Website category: jobs
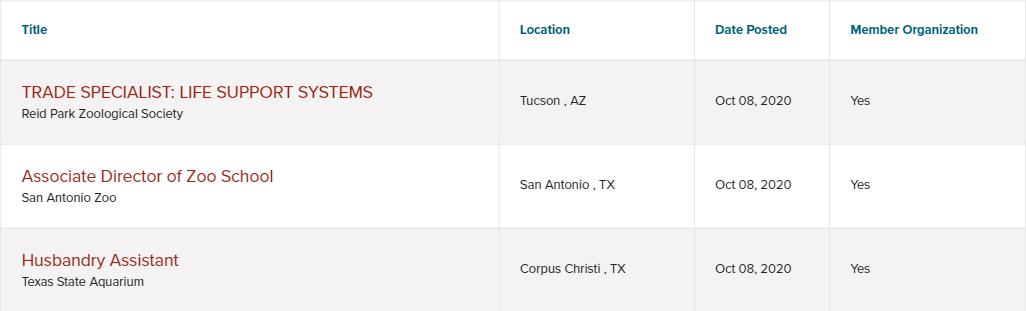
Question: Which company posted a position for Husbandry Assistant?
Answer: Texas State Aquarium

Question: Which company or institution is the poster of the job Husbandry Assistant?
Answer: Texas State Aquarium

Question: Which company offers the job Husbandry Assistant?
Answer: Texas State Aquarium

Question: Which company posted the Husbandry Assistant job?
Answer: Texas State Aquarium

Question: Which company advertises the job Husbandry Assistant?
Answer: Texas State Aquarium

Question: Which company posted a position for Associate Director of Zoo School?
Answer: San Antonio Zoo

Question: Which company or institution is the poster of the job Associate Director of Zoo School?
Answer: San Antonio Zoo

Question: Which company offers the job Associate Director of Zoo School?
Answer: San Antonio Zoo

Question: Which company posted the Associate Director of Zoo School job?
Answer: San Antonio Zoo

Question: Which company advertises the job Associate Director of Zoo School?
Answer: San Antonio Zoo

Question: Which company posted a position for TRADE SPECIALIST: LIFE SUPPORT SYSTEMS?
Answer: Reid Park Zoological Society

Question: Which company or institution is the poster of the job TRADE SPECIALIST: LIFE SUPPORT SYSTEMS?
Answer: Reid Park Zoological Society

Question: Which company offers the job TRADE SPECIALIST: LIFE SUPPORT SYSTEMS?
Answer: Reid Park Zoological Society

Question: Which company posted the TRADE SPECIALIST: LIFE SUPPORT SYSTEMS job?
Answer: Reid Park Zoological Society

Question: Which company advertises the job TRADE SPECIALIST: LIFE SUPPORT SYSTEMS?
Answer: Reid Park Zoological Society

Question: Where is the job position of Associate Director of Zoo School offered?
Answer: San Antonio , TX

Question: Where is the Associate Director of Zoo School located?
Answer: San Antonio , TX

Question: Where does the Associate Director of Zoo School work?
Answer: San Antonio , TX

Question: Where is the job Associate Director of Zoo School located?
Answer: San Antonio , TX

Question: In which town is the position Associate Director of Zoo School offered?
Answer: San Antonio , TX

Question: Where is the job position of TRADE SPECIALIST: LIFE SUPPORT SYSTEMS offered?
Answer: Tucson , AZ

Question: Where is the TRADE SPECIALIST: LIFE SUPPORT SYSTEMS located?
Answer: Tucson , AZ

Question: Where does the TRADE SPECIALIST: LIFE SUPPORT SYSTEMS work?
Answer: Tucson , AZ

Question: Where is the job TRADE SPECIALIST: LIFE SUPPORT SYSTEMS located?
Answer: Tucson , AZ

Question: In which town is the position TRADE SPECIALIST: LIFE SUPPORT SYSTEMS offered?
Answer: Tucson , AZ

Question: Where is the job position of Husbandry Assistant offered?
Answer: Corpus Christi , TX

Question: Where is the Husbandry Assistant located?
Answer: Corpus Christi , TX

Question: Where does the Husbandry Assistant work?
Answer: Corpus Christi , TX

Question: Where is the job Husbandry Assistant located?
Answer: Corpus Christi , TX

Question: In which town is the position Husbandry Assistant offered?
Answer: Corpus Christi , TX

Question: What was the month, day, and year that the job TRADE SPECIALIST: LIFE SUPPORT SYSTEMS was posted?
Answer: Oct 08, 2020

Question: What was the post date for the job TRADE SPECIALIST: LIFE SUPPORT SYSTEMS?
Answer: Oct 08, 2020

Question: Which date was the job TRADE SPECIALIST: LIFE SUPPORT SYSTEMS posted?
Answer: Oct 08, 2020

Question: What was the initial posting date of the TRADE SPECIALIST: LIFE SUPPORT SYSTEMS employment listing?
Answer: Oct 08, 2020

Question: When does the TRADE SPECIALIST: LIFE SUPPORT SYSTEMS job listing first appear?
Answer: Oct 08, 2020

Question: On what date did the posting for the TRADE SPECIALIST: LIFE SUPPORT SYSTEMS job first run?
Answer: Oct 08, 2020

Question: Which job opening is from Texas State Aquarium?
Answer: Husbandry Assistant

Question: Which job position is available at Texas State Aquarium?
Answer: Husbandry Assistant

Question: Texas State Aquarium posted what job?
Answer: Husbandry Assistant

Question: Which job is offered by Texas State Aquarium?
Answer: Husbandry Assistant

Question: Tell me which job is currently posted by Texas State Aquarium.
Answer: Husbandry Assistant

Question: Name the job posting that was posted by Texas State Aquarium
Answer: Husbandry Assistant

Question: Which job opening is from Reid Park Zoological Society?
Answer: TRADE SPECIALIST: LIFE SUPPORT SYSTEMS

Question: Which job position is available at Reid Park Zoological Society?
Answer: TRADE SPECIALIST: LIFE SUPPORT SYSTEMS

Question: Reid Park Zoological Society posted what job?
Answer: TRADE SPECIALIST: LIFE SUPPORT SYSTEMS

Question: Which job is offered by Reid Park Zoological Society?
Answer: TRADE SPECIALIST: LIFE SUPPORT SYSTEMS

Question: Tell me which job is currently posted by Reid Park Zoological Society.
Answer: TRADE SPECIALIST: LIFE SUPPORT SYSTEMS

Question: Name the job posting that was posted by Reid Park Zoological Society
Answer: TRADE SPECIALIST: LIFE SUPPORT SYSTEMS

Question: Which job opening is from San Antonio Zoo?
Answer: Associate Director of Zoo School

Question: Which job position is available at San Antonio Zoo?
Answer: Associate Director of Zoo School

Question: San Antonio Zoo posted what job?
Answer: Associate Director of Zoo School

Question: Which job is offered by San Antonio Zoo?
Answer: Associate Director of Zoo School

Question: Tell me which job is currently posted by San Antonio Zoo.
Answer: Associate Director of Zoo School

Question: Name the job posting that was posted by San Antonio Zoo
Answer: Associate Director of Zoo School

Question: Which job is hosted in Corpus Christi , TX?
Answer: Husbandry Assistant

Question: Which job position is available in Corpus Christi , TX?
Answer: Husbandry Assistant

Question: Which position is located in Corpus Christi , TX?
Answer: Husbandry Assistant

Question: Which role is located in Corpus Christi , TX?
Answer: Husbandry Assistant

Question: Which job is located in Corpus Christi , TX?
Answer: Husbandry Assistant

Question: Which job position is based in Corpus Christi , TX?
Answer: Husbandry Assistant

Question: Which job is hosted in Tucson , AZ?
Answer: TRADE SPECIALIST: LIFE SUPPORT SYSTEMS

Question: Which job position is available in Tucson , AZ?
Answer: TRADE SPECIALIST: LIFE SUPPORT SYSTEMS

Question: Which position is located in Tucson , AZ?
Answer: TRADE SPECIALIST: LIFE SUPPORT SYSTEMS

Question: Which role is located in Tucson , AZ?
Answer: TRADE SPECIALIST: LIFE SUPPORT SYSTEMS